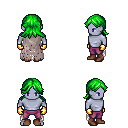
a pixel art fantasy rpg character, male body template, dark elf, purple skin, gray tattered cape, magenta pants, green loose hair, gold gloves, brown shoes, four views (front, back, left, right), 2x2 character sprite sheet, small pixel art, hard edges, no anti-aliasing